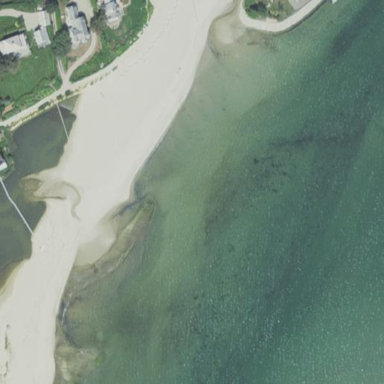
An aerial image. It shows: Sandy beach.